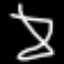
Label: hourglass